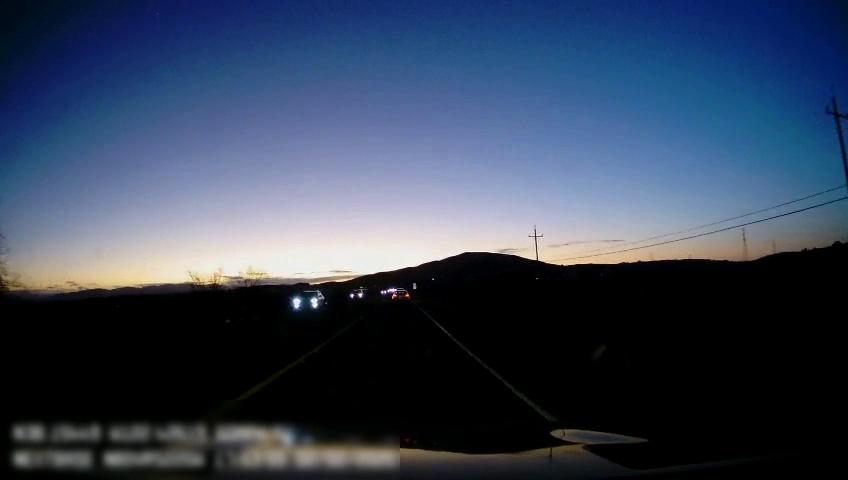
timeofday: Dusk/Dawn/Twilight
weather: Other
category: Drivable Space
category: Vehicles | Car
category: Vehicles | Car
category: Vehicles | Car
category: Lanes | Current Lane
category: Lanes | Current Lane